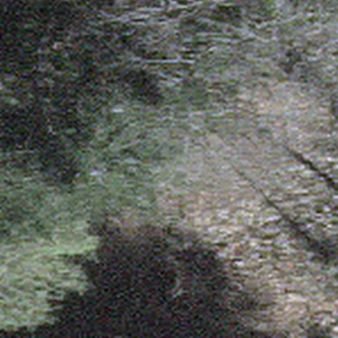
Label: other